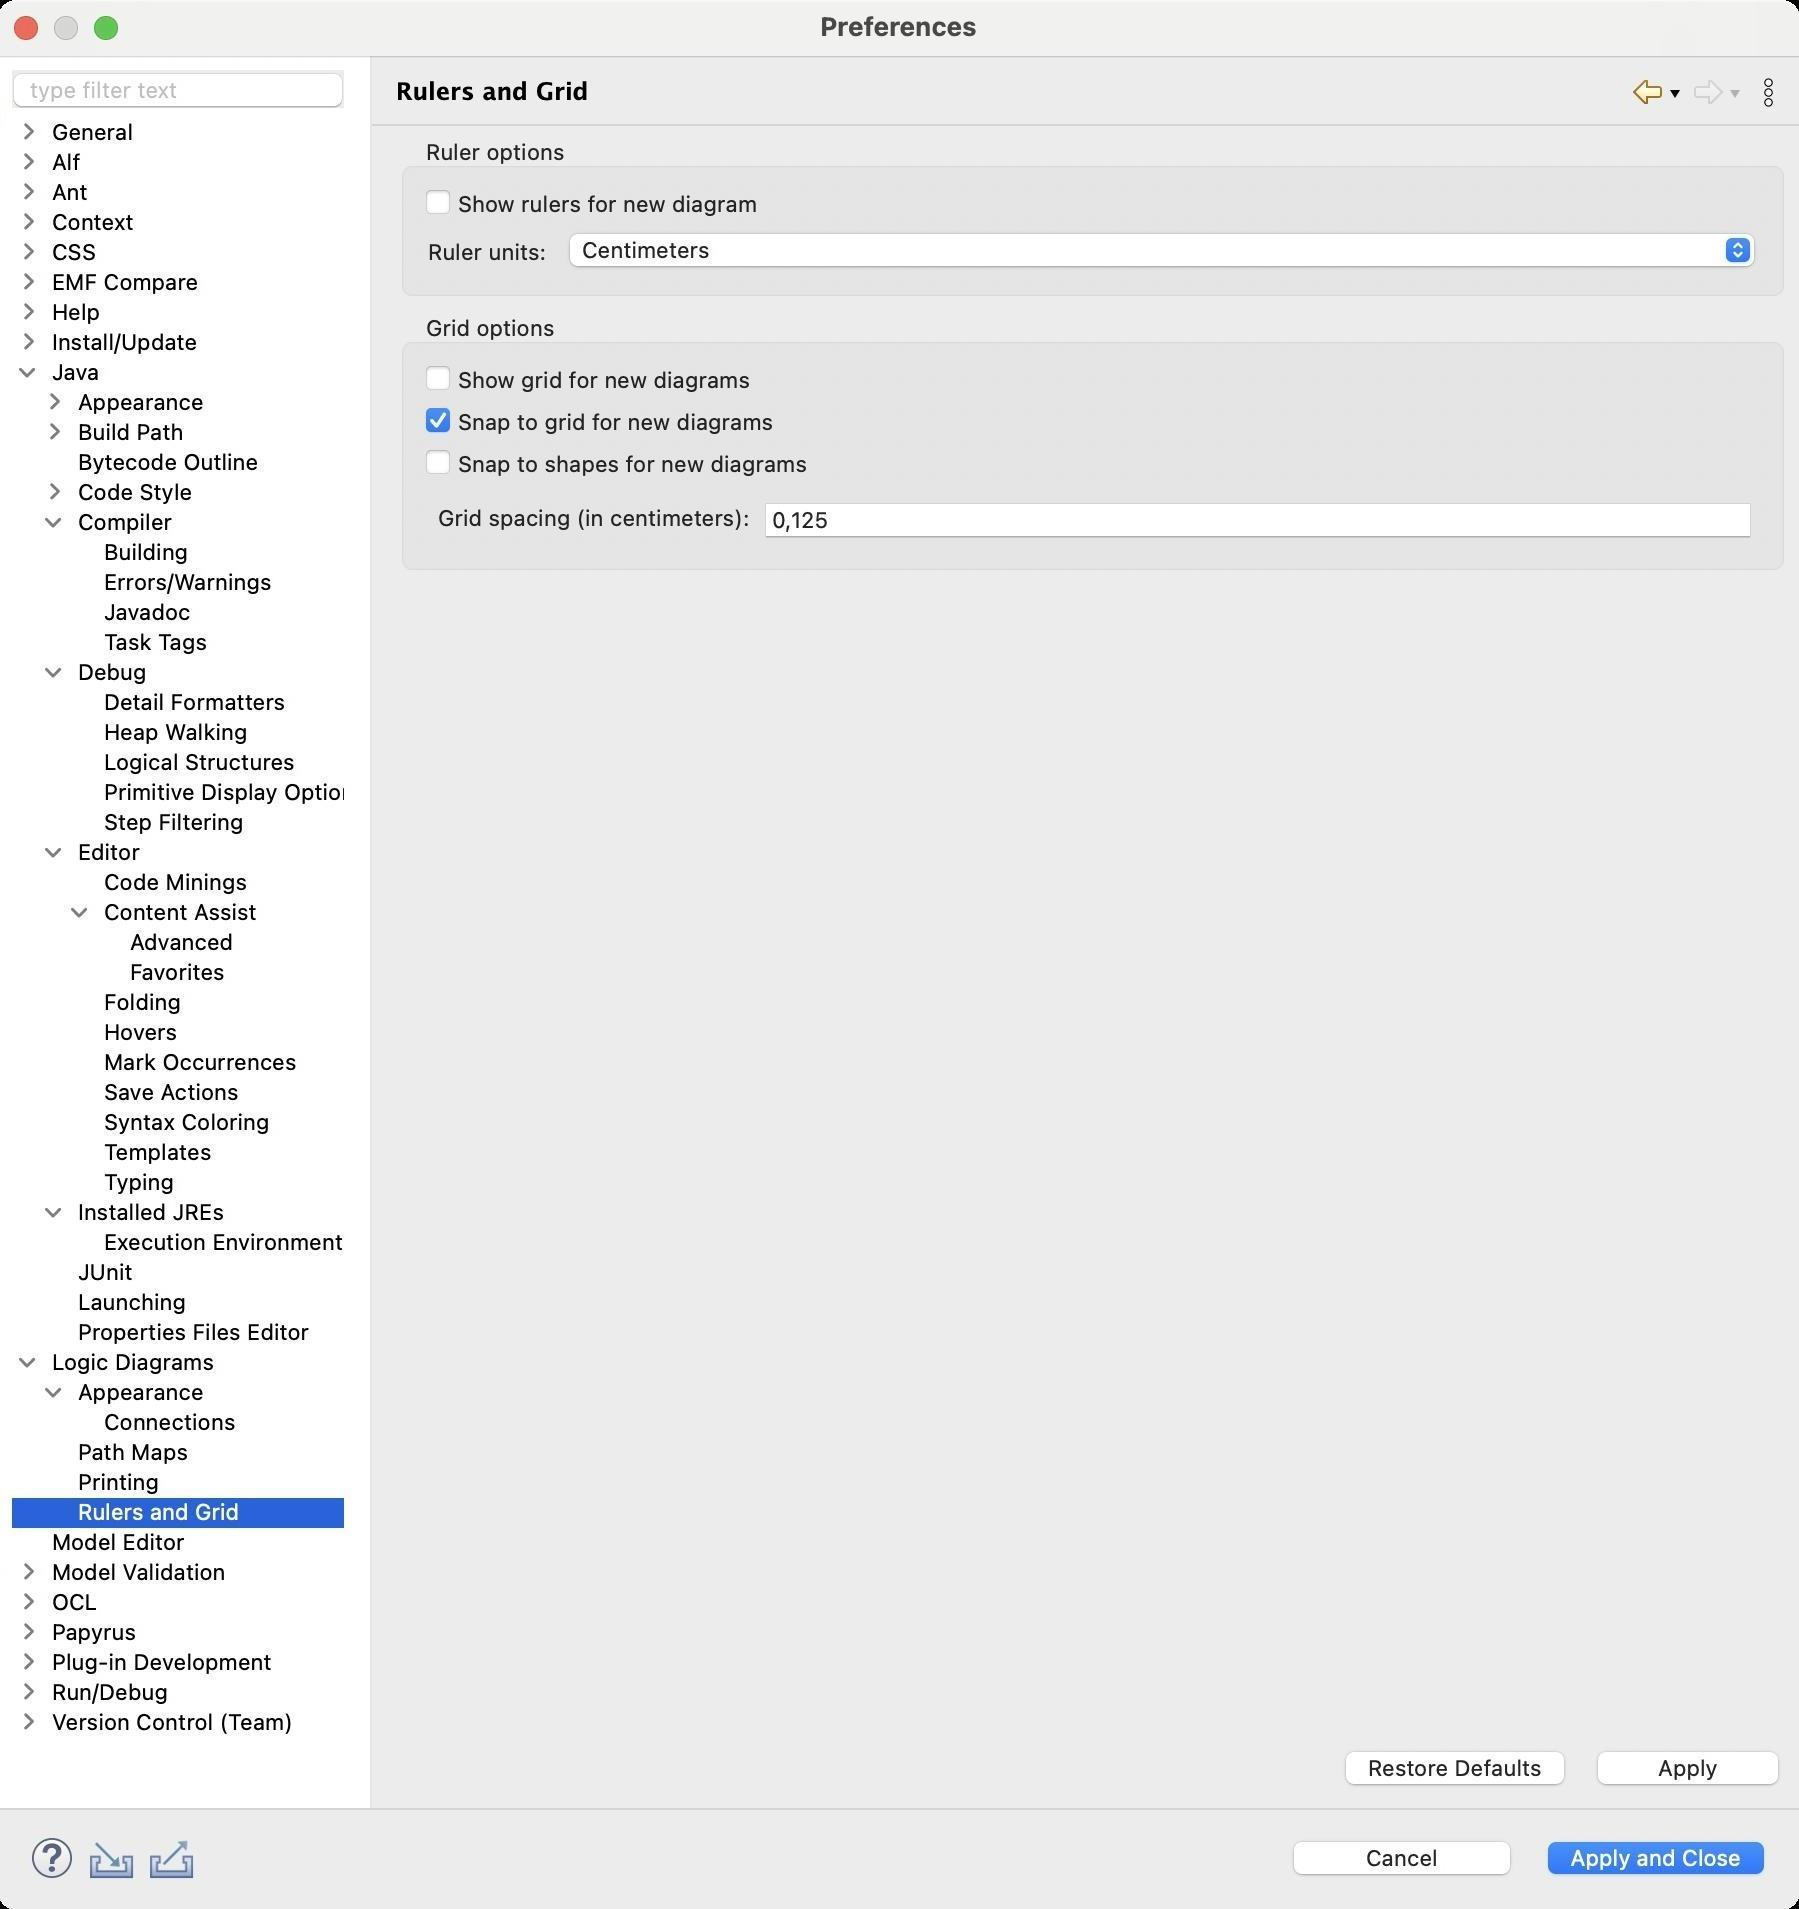
Accessibility tree:
{"name": "Preferences", "role": "AXWindow", "description": null, "role_description": "standard window", "value": null, "position": "480.00;95.00", "size": "901;955", "children": [{"name": "Apply_and_Close", "role": "AXButton", "description": null, "role_description": "button", "value": null, "position": "769.00;917.00", "size": "120;27", "children": []}, {"name": "Cancel", "role": "AXButton", "description": null, "role_description": "button", "value": null, "position": "642.00;917.00", "size": "120;27", "children": []}, {"name": null, "role": "AXToolbar", "description": null, "role_description": "toolbar", "value": null, "position": "12.00;915.00", "size": "90;30", "children": [{"name": "Help", "role": "AXCheckBox", "description": null, "role_description": "checkbox", "value": 0, "position": "12.00;915.00", "size": "30;30", "children": []}, {"name": "Import", "role": "AXButton", "description": null, "role_description": "button", "value": null, "position": "42.00;915.00", "size": "30;30", "children": []}, {"name": "Export", "role": "AXButton", "description": null, "role_description": "button", "value": null, "position": "72.00;915.00", "size": "30;30", "children": []}]}, {"name": null, "role": "AXScrollArea", "description": null, "role_description": "scroll area", "value": null, "position": "199.00;69.00", "size": "697;830", "children": [{"name": "Apply", "role": "AXButton", "description": null, "role_description": "button", "value": null, "position": "794.00;872.00", "size": "102;27", "children": []}, {"name": "Restore_Defaults", "role": "AXButton", "description": null, "role_description": "button", "value": null, "position": "668.00;872.00", "size": "121;27", "children": []}, {"name": null, "role": "AXGroup", "description": null, "role_description": "group", "value": null, "position": "199.00;157.00", "size": "697;132", "children": [{"name": null, "role": "AXTextField", "description": null, "role_description": "text field", "value": "0,125", "position": "383.00;250.00", "size": "494;19", "children": []}, {"name": null, "role": "AXStaticText", "description": null, "role_description": "text", "value": "Grid spacing (in centimeters):", "position": "218.00;252.00", "size": "160;14", "children": []}, {"name": "Snap_to_shapes_for_new_diagrams", "role": "AXCheckBox", "description": null, "role_description": "checkbox", "value": 0, "position": "213.00;224.00", "size": "196;16", "children": []}, {"name": "Snap_to_grid_for_new_diagrams", "role": "AXCheckBox", "description": null, "role_description": "checkbox", "value": 1, "position": "213.00;203.00", "size": "179;16", "children": []}, {"name": "Show_grid_for_new_diagrams", "role": "AXCheckBox", "description": null, "role_description": "checkbox", "value": 0, "position": "213.00;182.00", "size": "168;16", "children": []}, {"name": null, "role": "AXStaticText", "description": null, "role_description": "text", "value": "Grid options", "position": "210.00;157.00", "size": "72;14", "children": []}]}, {"name": null, "role": "AXGroup", "description": null, "role_description": "group", "value": null, "position": "199.00;69.00", "size": "697;83", "children": [{"name": null, "role": "AXPopUpButton", "description": null, "role_description": "pop up button", "value": "Centimeters", "position": "282.00;115.00", "size": "600;22", "children": []}, {"name": null, "role": "AXStaticText", "description": null, "role_description": "text", "value": "Ruler units:", "position": "213.00;119.00", "size": "64;14", "children": []}, {"name": "Show_rulers_for_new_diagram", "role": "AXCheckBox", "description": null, "role_description": "checkbox", "value": 0, "position": "213.00;94.00", "size": "171;16", "children": []}, {"name": null, "role": "AXStaticText", "description": null, "role_description": "text", "value": "Ruler options", "position": "210.00;69.00", "size": "77;14", "children": []}]}]}, {"name": null, "role": "AXToolbar", "description": "", "role_description": "toolbar", "value": null, "position": "814.00;35.00", "size": "82;22", "children": [{"name": "Back_to_Printing", "role": "AXMenuButton", "description": null, "role_description": "menu button", "value": null, "position": "814.00;35.00", "size": "22;22", "children": []}, {"name": "Forward", "role": "AXMenuButton", "description": null, "role_description": "menu button", "value": null, "position": "844.00;35.00", "size": "22;22", "children": []}, {"name": "Additional_Dialog_Actions", "role": "AXButton", "description": null, "role_description": "button", "value": null, "position": "874.00;35.00", "size": "22;22", "children": []}]}, {"name": null, "role": "AXStaticText", "description": "", "role_description": "text", "value": "Rulers and Grid", "position": "196.00;35.00", "size": "611;21", "children": []}, {"name": null, "role": "AXSplitter", "description": null, "role_description": "splitter", "value": 180, "position": "180.00;28.00", "size": "5;876", "children": []}, {"name": null, "role": "AXScrollArea", "description": null, "role_description": "scroll area", "value": null, "position": "7.00;59.00", "size": "166;845", "children": [{"name": null, "role": "AXOutline", "description": null, "role_description": "outline", "value": null, "position": "7.00;59.00", "size": "178;845", "children": [{"name": null, "role": "AXRow", "description": null, "role_description": "outline row", "value": null, "position": "7.00;59.00", "size": "178;15", "children": [{"name": null, "role": "AXGroup", "description": null, "role_description": "group", "value": null, "position": "7.00;59.00", "size": "178;15", "children": [{"name": null, "role": "AXDisclosureTriangle", "description": null, "role_description": "disclosure triangle", "value": 0, "position": "9.00;59.00", "size": "12;14", "children": []}, {"name": null, "role": "AXStaticText", "description": null, "role_description": "text", "value": "General", "position": "25.00;59.00", "size": "159;14", "children": []}]}]}, {"name": null, "role": "AXRow", "description": null, "role_description": "outline row", "value": null, "position": "7.00;74.00", "size": "178;15", "children": [{"name": null, "role": "AXGroup", "description": null, "role_description": "group", "value": null, "position": "7.00;74.00", "size": "178;15", "children": [{"name": null, "role": "AXDisclosureTriangle", "description": null, "role_description": "disclosure triangle", "value": 0, "position": "9.00;74.00", "size": "12;14", "children": []}, {"name": null, "role": "AXStaticText", "description": null, "role_description": "text", "value": "Alf", "position": "25.00;74.00", "size": "159;14", "children": []}]}]}, {"name": null, "role": "AXRow", "description": null, "role_description": "outline row", "value": null, "position": "7.00;89.00", "size": "178;15", "children": [{"name": null, "role": "AXGroup", "description": null, "role_description": "group", "value": null, "position": "7.00;89.00", "size": "178;15", "children": [{"name": null, "role": "AXDisclosureTriangle", "description": null, "role_description": "disclosure triangle", "value": 0, "position": "9.00;89.00", "size": "12;14", "children": []}, {"name": null, "role": "AXStaticText", "description": null, "role_description": "text", "value": "Ant", "position": "25.00;89.00", "size": "159;14", "children": []}]}]}, {"name": null, "role": "AXRow", "description": null, "role_description": "outline row", "value": null, "position": "7.00;104.00", "size": "178;15", "children": [{"name": null, "role": "AXGroup", "description": null, "role_description": "group", "value": null, "position": "7.00;104.00", "size": "178;15", "children": [{"name": null, "role": "AXDisclosureTriangle", "description": null, "role_description": "disclosure triangle", "value": 0, "position": "9.00;104.00", "size": "12;14", "children": []}, {"name": null, "role": "AXStaticText", "description": null, "role_description": "text", "value": "Context", "position": "25.00;104.00", "size": "159;14", "children": []}]}]}, {"name": null, "role": "AXRow", "description": null, "role_description": "outline row", "value": null, "position": "7.00;119.00", "size": "178;15", "children": [{"name": null, "role": "AXGroup", "description": null, "role_description": "group", "value": null, "position": "7.00;119.00", "size": "178;15", "children": [{"name": null, "role": "AXDisclosureTriangle", "description": null, "role_description": "disclosure triangle", "value": 0, "position": "9.00;119.00", "size": "12;14", "children": []}, {"name": null, "role": "AXStaticText", "description": null, "role_description": "text", "value": "CSS", "position": "25.00;119.00", "size": "159;14", "children": []}]}]}, {"name": null, "role": "AXRow", "description": null, "role_description": "outline row", "value": null, "position": "7.00;134.00", "size": "178;15", "children": [{"name": null, "role": "AXGroup", "description": null, "role_description": "group", "value": null, "position": "7.00;134.00", "size": "178;15", "children": [{"name": null, "role": "AXDisclosureTriangle", "description": null, "role_description": "disclosure triangle", "value": 0, "position": "9.00;134.00", "size": "12;14", "children": []}, {"name": null, "role": "AXStaticText", "description": null, "role_description": "text", "value": "EMF Compare", "position": "25.00;134.00", "size": "159;14", "children": []}]}]}, {"name": null, "role": "AXRow", "description": null, "role_description": "outline row", "value": null, "position": "7.00;149.00", "size": "178;15", "children": [{"name": null, "role": "AXGroup", "description": null, "role_description": "group", "value": null, "position": "7.00;149.00", "size": "178;15", "children": [{"name": null, "role": "AXDisclosureTriangle", "description": null, "role_description": "disclosure triangle", "value": 0, "position": "9.00;149.00", "size": "12;14", "children": []}, {"name": null, "role": "AXStaticText", "description": null, "role_description": "text", "value": "Help", "position": "25.00;149.00", "size": "159;14", "children": []}]}]}, {"name": null, "role": "AXRow", "description": null, "role_description": "outline row", "value": null, "position": "7.00;164.00", "size": "178;15", "children": [{"name": null, "role": "AXGroup", "description": null, "role_description": "group", "value": null, "position": "7.00;164.00", "size": "178;15", "children": [{"name": null, "role": "AXDisclosureTriangle", "description": null, "role_description": "disclosure triangle", "value": 0, "position": "9.00;164.00", "size": "12;14", "children": []}, {"name": null, "role": "AXStaticText", "description": null, "role_description": "text", "value": "Install/Update", "position": "25.00;164.00", "size": "159;14", "children": []}]}]}, {"name": null, "role": "AXRow", "description": null, "role_description": "outline row", "value": null, "position": "7.00;179.00", "size": "178;15", "children": [{"name": null, "role": "AXGroup", "description": null, "role_description": "group", "value": null, "position": "7.00;179.00", "size": "178;15", "children": [{"name": null, "role": "AXDisclosureTriangle", "description": null, "role_description": "disclosure triangle", "value": 1, "position": "9.00;179.00", "size": "12;14", "children": []}, {"name": null, "role": "AXStaticText", "description": null, "role_description": "text", "value": "Java", "position": "25.00;179.00", "size": "159;14", "children": []}]}]}, {"name": null, "role": "AXRow", "description": null, "role_description": "outline row", "value": null, "position": "7.00;194.00", "size": "178;15", "children": [{"name": null, "role": "AXGroup", "description": null, "role_description": "group", "value": null, "position": "7.00;194.00", "size": "178;15", "children": [{"name": null, "role": "AXDisclosureTriangle", "description": null, "role_description": "disclosure triangle", "value": 0, "position": "22.00;194.00", "size": "12;14", "children": []}, {"name": null, "role": "AXStaticText", "description": null, "role_description": "text", "value": "Appearance", "position": "38.00;194.00", "size": "146;14", "children": []}]}]}, {"name": null, "role": "AXRow", "description": null, "role_description": "outline row", "value": null, "position": "7.00;209.00", "size": "178;15", "children": [{"name": null, "role": "AXGroup", "description": null, "role_description": "group", "value": null, "position": "7.00;209.00", "size": "178;15", "children": [{"name": null, "role": "AXDisclosureTriangle", "description": null, "role_description": "disclosure triangle", "value": 0, "position": "22.00;209.00", "size": "12;14", "children": []}, {"name": null, "role": "AXStaticText", "description": null, "role_description": "text", "value": "Build Path", "position": "38.00;209.00", "size": "146;14", "children": []}]}]}, {"name": null, "role": "AXRow", "description": null, "role_description": "outline row", "value": null, "position": "7.00;224.00", "size": "178;15", "children": [{"name": null, "role": "AXStaticText", "description": null, "role_description": "text", "value": "Bytecode Outline", "position": "38.00;224.00", "size": "146;14", "children": []}]}, {"name": null, "role": "AXRow", "description": null, "role_description": "outline row", "value": null, "position": "7.00;239.00", "size": "178;15", "children": [{"name": null, "role": "AXGroup", "description": null, "role_description": "group", "value": null, "position": "7.00;239.00", "size": "178;15", "children": [{"name": null, "role": "AXDisclosureTriangle", "description": null, "role_description": "disclosure triangle", "value": 0, "position": "22.00;239.00", "size": "12;14", "children": []}, {"name": null, "role": "AXStaticText", "description": null, "role_description": "text", "value": "Code Style", "position": "38.00;239.00", "size": "146;14", "children": []}]}]}, {"name": null, "role": "AXRow", "description": null, "role_description": "outline row", "value": null, "position": "7.00;254.00", "size": "178;15", "children": [{"name": null, "role": "AXGroup", "description": null, "role_description": "group", "value": null, "position": "7.00;254.00", "size": "178;15", "children": [{"name": null, "role": "AXDisclosureTriangle", "description": null, "role_description": "disclosure triangle", "value": 1, "position": "22.00;254.00", "size": "12;14", "children": []}, {"name": null, "role": "AXStaticText", "description": null, "role_description": "text", "value": "Compiler", "position": "38.00;254.00", "size": "146;14", "children": []}]}]}, {"name": null, "role": "AXRow", "description": null, "role_description": "outline row", "value": null, "position": "7.00;269.00", "size": "178;15", "children": [{"name": null, "role": "AXStaticText", "description": null, "role_description": "text", "value": "Building", "position": "51.00;269.00", "size": "133;14", "children": []}]}, {"name": null, "role": "AXRow", "description": null, "role_description": "outline row", "value": null, "position": "7.00;284.00", "size": "178;15", "children": [{"name": null, "role": "AXStaticText", "description": null, "role_description": "text", "value": "Errors/Warnings", "position": "51.00;284.00", "size": "133;14", "children": []}]}, {"name": null, "role": "AXRow", "description": null, "role_description": "outline row", "value": null, "position": "7.00;299.00", "size": "178;15", "children": [{"name": null, "role": "AXStaticText", "description": null, "role_description": "text", "value": "Javadoc", "position": "51.00;299.00", "size": "133;14", "children": []}]}, {"name": null, "role": "AXRow", "description": null, "role_description": "outline row", "value": null, "position": "7.00;314.00", "size": "178;15", "children": [{"name": null, "role": "AXStaticText", "description": null, "role_description": "text", "value": "Task Tags", "position": "51.00;314.00", "size": "133;14", "children": []}]}, {"name": null, "role": "AXRow", "description": null, "role_description": "outline row", "value": null, "position": "7.00;329.00", "size": "178;15", "children": [{"name": null, "role": "AXGroup", "description": null, "role_description": "group", "value": null, "position": "7.00;329.00", "size": "178;15", "children": [{"name": null, "role": "AXDisclosureTriangle", "description": null, "role_description": "disclosure triangle", "value": 1, "position": "22.00;329.00", "size": "12;14", "children": []}, {"name": null, "role": "AXStaticText", "description": null, "role_description": "text", "value": "Debug", "position": "38.00;329.00", "size": "146;14", "children": []}]}]}, {"name": null, "role": "AXRow", "description": null, "role_description": "outline row", "value": null, "position": "7.00;344.00", "size": "178;15", "children": [{"name": null, "role": "AXStaticText", "description": null, "role_description": "text", "value": "Detail Formatters", "position": "51.00;344.00", "size": "133;14", "children": []}]}, {"name": null, "role": "AXRow", "description": null, "role_description": "outline row", "value": null, "position": "7.00;359.00", "size": "178;15", "children": [{"name": null, "role": "AXStaticText", "description": null, "role_description": "text", "value": "Heap Walking", "position": "51.00;359.00", "size": "133;14", "children": []}]}, {"name": null, "role": "AXRow", "description": null, "role_description": "outline row", "value": null, "position": "7.00;374.00", "size": "178;15", "children": [{"name": null, "role": "AXStaticText", "description": null, "role_description": "text", "value": "Logical Structures", "position": "51.00;374.00", "size": "133;14", "children": []}]}, {"name": null, "role": "AXRow", "description": null, "role_description": "outline row", "value": null, "position": "7.00;389.00", "size": "178;15", "children": [{"name": null, "role": "AXStaticText", "description": null, "role_description": "text", "value": "Primitive Display Options", "position": "51.00;389.00", "size": "133;14", "children": []}]}, {"name": null, "role": "AXRow", "description": null, "role_description": "outline row", "value": null, "position": "7.00;404.00", "size": "178;15", "children": [{"name": null, "role": "AXStaticText", "description": null, "role_description": "text", "value": "Step Filtering", "position": "51.00;404.00", "size": "133;14", "children": []}]}, {"name": null, "role": "AXRow", "description": null, "role_description": "outline row", "value": null, "position": "7.00;419.00", "size": "178;15", "children": [{"name": null, "role": "AXGroup", "description": null, "role_description": "group", "value": null, "position": "7.00;419.00", "size": "178;15", "children": [{"name": null, "role": "AXDisclosureTriangle", "description": null, "role_description": "disclosure triangle", "value": 1, "position": "22.00;419.00", "size": "12;14", "children": []}, {"name": null, "role": "AXStaticText", "description": null, "role_description": "text", "value": "Editor", "position": "38.00;419.00", "size": "146;14", "children": []}]}]}, {"name": null, "role": "AXRow", "description": null, "role_description": "outline row", "value": null, "position": "7.00;434.00", "size": "178;15", "children": [{"name": null, "role": "AXStaticText", "description": null, "role_description": "text", "value": "Code Minings", "position": "51.00;434.00", "size": "133;14", "children": []}]}, {"name": null, "role": "AXRow", "description": null, "role_description": "outline row", "value": null, "position": "7.00;449.00", "size": "178;15", "children": [{"name": null, "role": "AXGroup", "description": null, "role_description": "group", "value": null, "position": "7.00;449.00", "size": "178;15", "children": [{"name": null, "role": "AXDisclosureTriangle", "description": null, "role_description": "disclosure triangle", "value": 1, "position": "35.00;449.00", "size": "12;14", "children": []}, {"name": null, "role": "AXStaticText", "description": null, "role_description": "text", "value": "Content Assist", "position": "51.00;449.00", "size": "133;14", "children": []}]}]}, {"name": null, "role": "AXRow", "description": null, "role_description": "outline row", "value": null, "position": "7.00;464.00", "size": "178;15", "children": [{"name": null, "role": "AXStaticText", "description": null, "role_description": "text", "value": "Advanced", "position": "64.00;464.00", "size": "120;14", "children": []}]}, {"name": null, "role": "AXRow", "description": null, "role_description": "outline row", "value": null, "position": "7.00;479.00", "size": "178;15", "children": [{"name": null, "role": "AXStaticText", "description": null, "role_description": "text", "value": "Favorites", "position": "64.00;479.00", "size": "120;14", "children": []}]}, {"name": null, "role": "AXRow", "description": null, "role_description": "outline row", "value": null, "position": "7.00;494.00", "size": "178;15", "children": [{"name": null, "role": "AXStaticText", "description": null, "role_description": "text", "value": "Folding", "position": "51.00;494.00", "size": "133;14", "children": []}]}, {"name": null, "role": "AXRow", "description": null, "role_description": "outline row", "value": null, "position": "7.00;509.00", "size": "178;15", "children": [{"name": null, "role": "AXStaticText", "description": null, "role_description": "text", "value": "Hovers", "position": "51.00;509.00", "size": "133;14", "children": []}]}, {"name": null, "role": "AXRow", "description": null, "role_description": "outline row", "value": null, "position": "7.00;524.00", "size": "178;15", "children": [{"name": null, "role": "AXStaticText", "description": null, "role_description": "text", "value": "Mark Occurrences", "position": "51.00;524.00", "size": "133;14", "children": []}]}, {"name": null, "role": "AXRow", "description": null, "role_description": "outline row", "value": null, "position": "7.00;539.00", "size": "178;15", "children": [{"name": null, "role": "AXStaticText", "description": null, "role_description": "text", "value": "Save Actions", "position": "51.00;539.00", "size": "133;14", "children": []}]}, {"name": null, "role": "AXRow", "description": null, "role_description": "outline row", "value": null, "position": "7.00;554.00", "size": "178;15", "children": [{"name": null, "role": "AXStaticText", "description": null, "role_description": "text", "value": "Syntax Coloring", "position": "51.00;554.00", "size": "133;14", "children": []}]}, {"name": null, "role": "AXRow", "description": null, "role_description": "outline row", "value": null, "position": "7.00;569.00", "size": "178;15", "children": [{"name": null, "role": "AXStaticText", "description": null, "role_description": "text", "value": "Templates", "position": "51.00;569.00", "size": "133;14", "children": []}]}, {"name": null, "role": "AXRow", "description": null, "role_description": "outline row", "value": null, "position": "7.00;584.00", "size": "178;15", "children": [{"name": null, "role": "AXStaticText", "description": null, "role_description": "text", "value": "Typing", "position": "51.00;584.00", "size": "133;14", "children": []}]}, {"name": null, "role": "AXRow", "description": null, "role_description": "outline row", "value": null, "position": "7.00;599.00", "size": "178;15", "children": [{"name": null, "role": "AXGroup", "description": null, "role_description": "group", "value": null, "position": "7.00;599.00", "size": "178;15", "children": [{"name": null, "role": "AXDisclosureTriangle", "description": null, "role_description": "disclosure triangle", "value": 1, "position": "22.00;599.00", "size": "12;14", "children": []}, {"name": null, "role": "AXStaticText", "description": null, "role_description": "text", "value": "Installed JREs", "position": "38.00;599.00", "size": "146;14", "children": []}]}]}, {"name": null, "role": "AXRow", "description": null, "role_description": "outline row", "value": null, "position": "7.00;614.00", "size": "178;15", "children": [{"name": null, "role": "AXStaticText", "description": null, "role_description": "text", "value": "Execution Environments", "position": "51.00;614.00", "size": "133;14", "children": []}]}, {"name": null, "role": "AXRow", "description": null, "role_description": "outline row", "value": null, "position": "7.00;629.00", "size": "178;15", "children": [{"name": null, "role": "AXStaticText", "description": null, "role_description": "text", "value": "JUnit", "position": "38.00;629.00", "size": "146;14", "children": []}]}, {"name": null, "role": "AXRow", "description": null, "role_description": "outline row", "value": null, "position": "7.00;644.00", "size": "178;15", "children": [{"name": null, "role": "AXStaticText", "description": null, "role_description": "text", "value": "Launching", "position": "38.00;644.00", "size": "146;14", "children": []}]}, {"name": null, "role": "AXRow", "description": null, "role_description": "outline row", "value": null, "position": "7.00;659.00", "size": "178;15", "children": [{"name": null, "role": "AXStaticText", "description": null, "role_description": "text", "value": "Properties Files Editor", "position": "38.00;659.00", "size": "146;14", "children": []}]}, {"name": null, "role": "AXRow", "description": null, "role_description": "outline row", "value": null, "position": "7.00;674.00", "size": "178;15", "children": [{"name": null, "role": "AXGroup", "description": null, "role_description": "group", "value": null, "position": "7.00;674.00", "size": "178;15", "children": [{"name": null, "role": "AXDisclosureTriangle", "description": null, "role_description": "disclosure triangle", "value": 1, "position": "9.00;674.00", "size": "12;14", "children": []}, {"name": null, "role": "AXStaticText", "description": null, "role_description": "text", "value": "Logic Diagrams", "position": "25.00;674.00", "size": "159;14", "children": []}]}]}, {"name": null, "role": "AXRow", "description": null, "role_description": "outline row", "value": null, "position": "7.00;689.00", "size": "178;15", "children": [{"name": null, "role": "AXGroup", "description": null, "role_description": "group", "value": null, "position": "7.00;689.00", "size": "178;15", "children": [{"name": null, "role": "AXDisclosureTriangle", "description": null, "role_description": "disclosure triangle", "value": 1, "position": "22.00;689.00", "size": "12;14", "children": []}, {"name": null, "role": "AXStaticText", "description": null, "role_description": "text", "value": "Appearance", "position": "38.00;689.00", "size": "146;14", "children": []}]}]}, {"name": null, "role": "AXRow", "description": null, "role_description": "outline row", "value": null, "position": "7.00;704.00", "size": "178;15", "children": [{"name": null, "role": "AXStaticText", "description": null, "role_description": "text", "value": "Connections", "position": "51.00;704.00", "size": "133;14", "children": []}]}, {"name": null, "role": "AXRow", "description": null, "role_description": "outline row", "value": null, "position": "7.00;719.00", "size": "178;15", "children": [{"name": null, "role": "AXStaticText", "description": null, "role_description": "text", "value": "Path Maps", "position": "38.00;719.00", "size": "146;14", "children": []}]}, {"name": null, "role": "AXRow", "description": null, "role_description": "outline row", "value": null, "position": "7.00;734.00", "size": "178;15", "children": [{"name": null, "role": "AXStaticText", "description": null, "role_description": "text", "value": "Printing", "position": "38.00;734.00", "size": "146;14", "children": []}]}, {"name": null, "role": "AXRow", "description": null, "role_description": "outline row", "value": null, "position": "7.00;749.00", "size": "178;15", "children": [{"name": null, "role": "AXStaticText", "description": null, "role_description": "text", "value": "Rulers and Grid", "position": "38.00;749.00", "size": "146;14", "children": []}]}, {"name": null, "role": "AXRow", "description": null, "role_description": "outline row", "value": null, "position": "7.00;764.00", "size": "178;15", "children": [{"name": null, "role": "AXStaticText", "description": null, "role_description": "text", "value": "Model Editor", "position": "25.00;764.00", "size": "159;14", "children": []}]}, {"name": null, "role": "AXRow", "description": null, "role_description": "outline row", "value": null, "position": "7.00;779.00", "size": "178;15", "children": [{"name": null, "role": "AXGroup", "description": null, "role_description": "group", "value": null, "position": "7.00;779.00", "size": "178;15", "children": [{"name": null, "role": "AXDisclosureTriangle", "description": null, "role_description": "disclosure triangle", "value": 0, "position": "9.00;779.00", "size": "12;14", "children": []}, {"name": null, "role": "AXStaticText", "description": null, "role_description": "text", "value": "Model Validation", "position": "25.00;779.00", "size": "159;14", "children": []}]}]}, {"name": null, "role": "AXRow", "description": null, "role_description": "outline row", "value": null, "position": "7.00;794.00", "size": "178;15", "children": [{"name": null, "role": "AXGroup", "description": null, "role_description": "group", "value": null, "position": "7.00;794.00", "size": "178;15", "children": [{"name": null, "role": "AXDisclosureTriangle", "description": null, "role_description": "disclosure triangle", "value": 0, "position": "9.00;794.00", "size": "12;14", "children": []}, {"name": null, "role": "AXStaticText", "description": null, "role_description": "text", "value": "OCL", "position": "25.00;794.00", "size": "159;14", "children": []}]}]}, {"name": null, "role": "AXRow", "description": null, "role_description": "outline row", "value": null, "position": "7.00;809.00", "size": "178;15", "children": [{"name": null, "role": "AXGroup", "description": null, "role_description": "group", "value": null, "position": "7.00;809.00", "size": "178;15", "children": [{"name": null, "role": "AXDisclosureTriangle", "description": null, "role_description": "disclosure triangle", "value": 0, "position": "9.00;809.00", "size": "12;14", "children": []}, {"name": null, "role": "AXStaticText", "description": null, "role_description": "text", "value": "Papyrus", "position": "25.00;809.00", "size": "159;14", "children": []}]}]}, {"name": null, "role": "AXRow", "description": null, "role_description": "outline row", "value": null, "position": "7.00;824.00", "size": "178;15", "children": [{"name": null, "role": "AXGroup", "description": null, "role_description": "group", "value": null, "position": "7.00;824.00", "size": "178;15", "children": [{"name": null, "role": "AXDisclosureTriangle", "description": null, "role_description": "disclosure triangle", "value": 0, "position": "9.00;824.00", "size": "12;14", "children": []}, {"name": null, "role": "AXStaticText", "description": null, "role_description": "text", "value": "Plug-in Development", "position": "25.00;824.00", "size": "159;14", "children": []}]}]}, {"name": null, "role": "AXRow", "description": null, "role_description": "outline row", "value": null, "position": "7.00;839.00", "size": "178;15", "children": [{"name": null, "role": "AXGroup", "description": null, "role_description": "group", "value": null, "position": "7.00;839.00", "size": "178;15", "children": [{"name": null, "role": "AXDisclosureTriangle", "description": null, "role_description": "disclosure triangle", "value": 0, "position": "9.00;839.00", "size": "12;14", "children": []}, {"name": null, "role": "AXStaticText", "description": null, "role_description": "text", "value": "Run/Debug", "position": "25.00;839.00", "size": "159;14", "children": []}]}]}, {"name": null, "role": "AXRow", "description": null, "role_description": "outline row", "value": null, "position": "7.00;854.00", "size": "178;15", "children": [{"name": null, "role": "AXGroup", "description": null, "role_description": "group", "value": null, "position": "7.00;854.00", "size": "178;15", "children": [{"name": null, "role": "AXDisclosureTriangle", "description": null, "role_description": "disclosure triangle", "value": 0, "position": "9.00;854.00", "size": "12;14", "children": []}, {"name": null, "role": "AXStaticText", "description": null, "role_description": "text", "value": "Version Control (Team)", "position": "25.00;854.00", "size": "159;14", "children": []}]}]}, {"name": null, "role": "AXColumn", "description": null, "role_description": "column", "value": null, "position": "7.00;59.00", "size": "178;845", "children": []}]}, {"name": null, "role": "AXScrollBar", "description": null, "role_description": "scroll bar", "value": 0.0, "position": "7.00;888.00", "size": "166;16", "children": [{"name": null, "role": "AXValueIndicator", "description": null, "role_description": "value indicator", "value": 0.0, "position": "8.00;892.00", "size": "152;12", "children": []}, {"name": null, "role": "AXButton", "description": null, "role_description": "increment arrow button", "value": null, "position": "7.00;888.00", "size": "0;0", "children": []}, {"name": null, "role": "AXButton", "description": null, "role_description": "decrement arrow button", "value": null, "position": "7.00;888.00", "size": "0;0", "children": []}, {"name": null, "role": "AXButton", "description": null, "role_description": "increment page button", "value": null, "position": "161.00;892.00", "size": "12;12", "children": []}, {"name": null, "role": "AXButton", "description": null, "role_description": "decrement page button", "value": null, "position": "7.00;892.00", "size": "1;12", "children": []}]}]}, {"name": "type_filter_text", "role": "AXTextField", "description": null, "role_description": "search text field", "value": "", "position": "7.00;35.00", "size": "166;19", "children": []}, {"name": null, "role": "AXButton", "description": null, "role_description": "close button", "value": null, "position": "7.00;6.00", "size": "14;16", "children": []}, {"name": null, "role": "AXButton", "description": null, "role_description": "zoom button", "value": null, "position": "47.00;6.00", "size": "14;16", "children": [{"name": null, "role": "AXGroup", "description": null, "role_description": "group", "value": null, "position": "47.00;6.00", "size": "14;16", "children": [{"name": null, "role": "AXGroup", "description": null, "role_description": "group", "value": null, "position": "47.00;6.00", "size": "14;16", "children": []}]}]}, {"name": null, "role": "AXButton", "description": null, "role_description": "minimize button", "value": null, "position": "27.00;6.00", "size": "14;16", "children": []}, {"name": null, "role": "AXStaticText", "description": null, "role_description": "text", "value": "Preferences", "position": "409.00;5.00", "size": "83;16", "children": []}]}